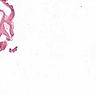
Metastatic tissue present: no